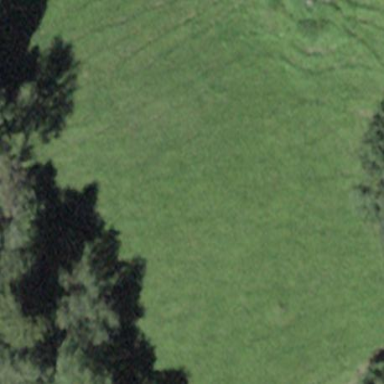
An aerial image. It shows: Beautiful meadow.